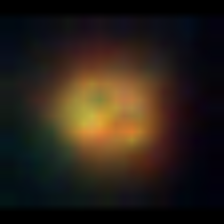
Taxon: NanoPlankton
Group: Other